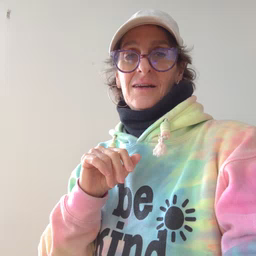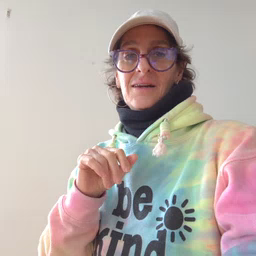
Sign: scissors